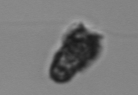
Label: Syracosphaera_pulchra